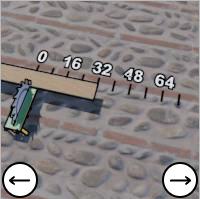
Task: length
Answer: 32
First scale value: 16.0